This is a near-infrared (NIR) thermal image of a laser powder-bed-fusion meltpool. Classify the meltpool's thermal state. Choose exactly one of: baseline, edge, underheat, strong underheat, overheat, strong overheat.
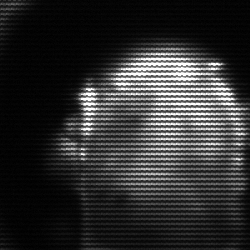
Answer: baseline